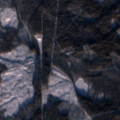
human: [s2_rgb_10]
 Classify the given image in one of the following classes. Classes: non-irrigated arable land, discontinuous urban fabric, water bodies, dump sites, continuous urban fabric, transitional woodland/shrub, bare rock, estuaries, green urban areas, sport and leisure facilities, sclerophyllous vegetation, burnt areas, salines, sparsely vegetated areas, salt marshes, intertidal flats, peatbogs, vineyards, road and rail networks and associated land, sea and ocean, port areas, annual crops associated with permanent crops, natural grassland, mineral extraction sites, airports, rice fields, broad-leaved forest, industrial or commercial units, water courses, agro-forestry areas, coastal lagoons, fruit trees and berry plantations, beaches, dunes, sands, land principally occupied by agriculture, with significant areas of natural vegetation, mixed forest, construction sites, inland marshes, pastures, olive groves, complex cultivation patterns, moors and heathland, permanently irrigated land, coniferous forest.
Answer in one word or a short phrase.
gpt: coniferous forest, transitional woodland/shrub